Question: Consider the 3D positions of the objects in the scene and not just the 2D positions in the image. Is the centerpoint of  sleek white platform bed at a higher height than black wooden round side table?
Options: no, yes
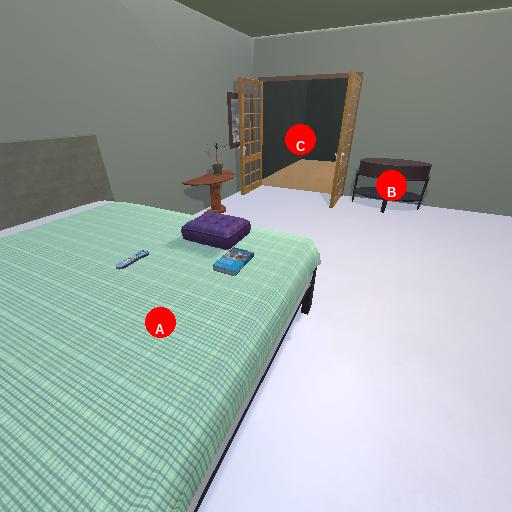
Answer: no